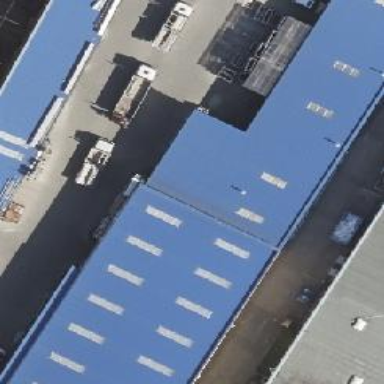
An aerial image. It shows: Building with blue roof.